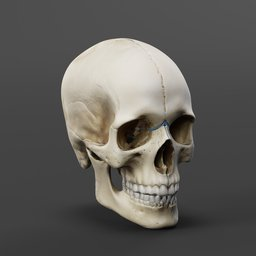
Label: nature